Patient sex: M
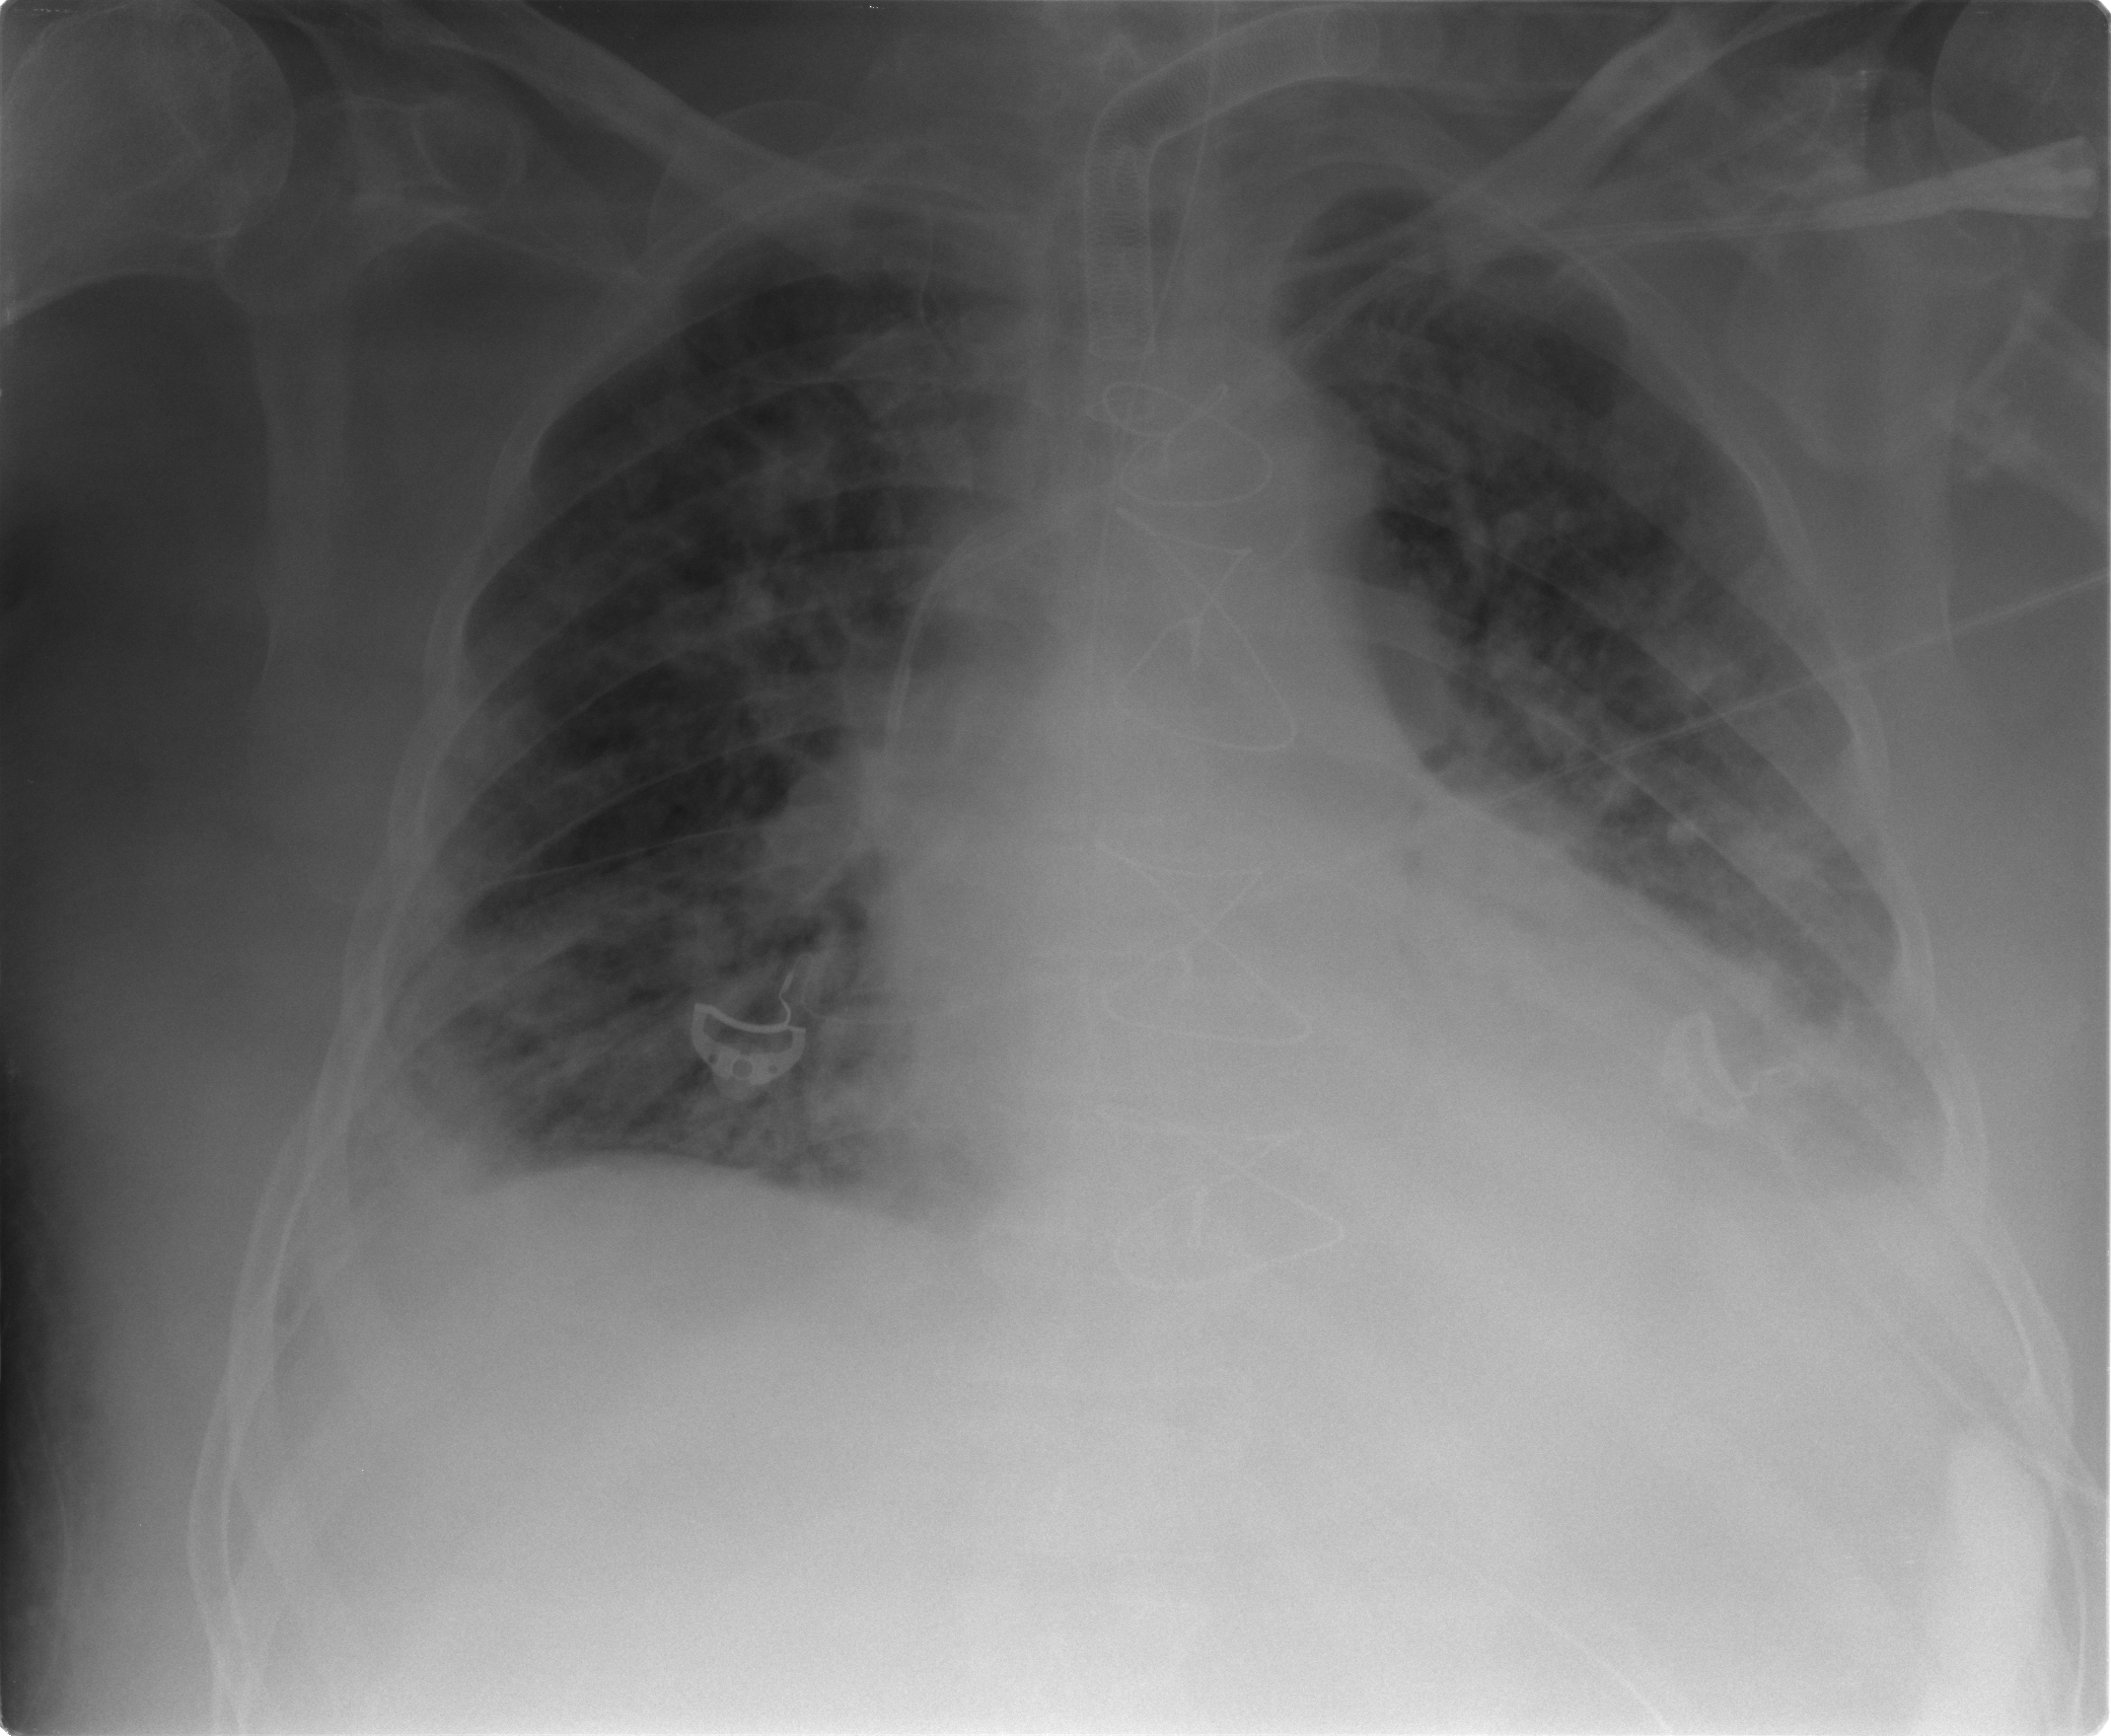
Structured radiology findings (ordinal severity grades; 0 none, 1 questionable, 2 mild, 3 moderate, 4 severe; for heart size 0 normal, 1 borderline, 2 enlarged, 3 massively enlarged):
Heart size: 2
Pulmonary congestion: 3
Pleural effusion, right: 1
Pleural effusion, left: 2
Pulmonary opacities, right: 3
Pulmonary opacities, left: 3
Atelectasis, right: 2
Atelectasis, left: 3